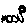
Label: moon